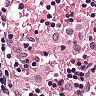
Metastatic tissue present: no